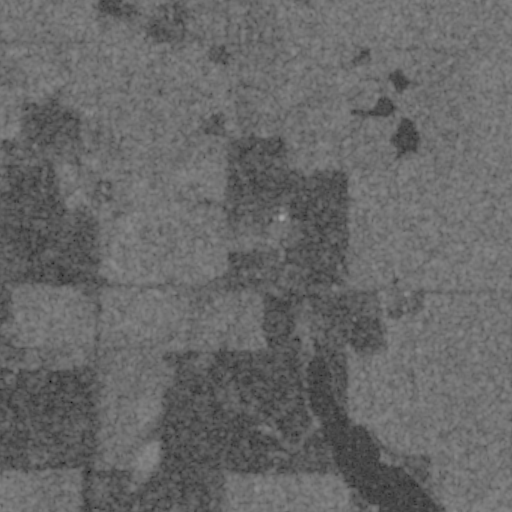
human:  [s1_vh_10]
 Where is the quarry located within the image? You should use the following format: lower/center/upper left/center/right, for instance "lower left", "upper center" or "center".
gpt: The quarry is located in the upper left of the image.
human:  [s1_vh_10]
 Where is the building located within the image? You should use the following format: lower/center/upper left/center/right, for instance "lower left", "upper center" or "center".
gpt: There is no building in the image.

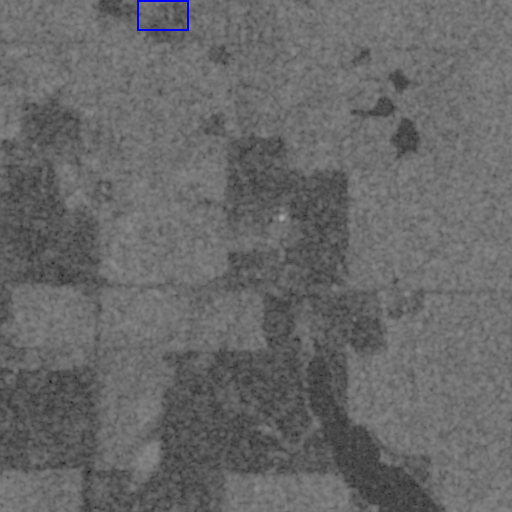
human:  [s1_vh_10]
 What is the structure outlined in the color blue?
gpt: The structure outlined in blue is a quarry.
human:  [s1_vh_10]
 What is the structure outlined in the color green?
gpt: There is no green outline.